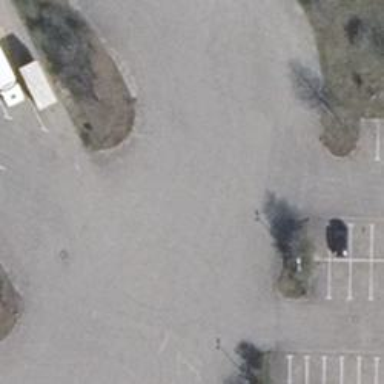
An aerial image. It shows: Asphalt parking aisle designated as service road.